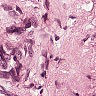
Metastatic tissue present: yes